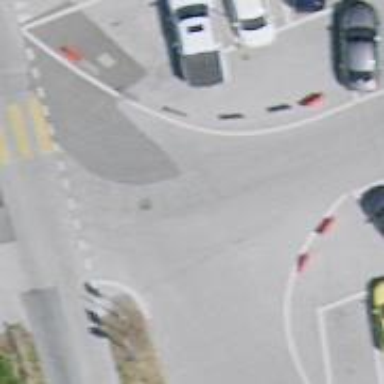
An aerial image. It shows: Road serving as parking aisle.